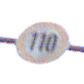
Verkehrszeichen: Geschwindigkeit110
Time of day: Midday
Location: Outdoor (Nature)
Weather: PartlyCloudy
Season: NotSpecified
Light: Natural